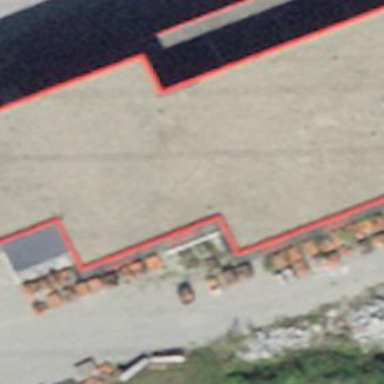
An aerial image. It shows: Commercial building.